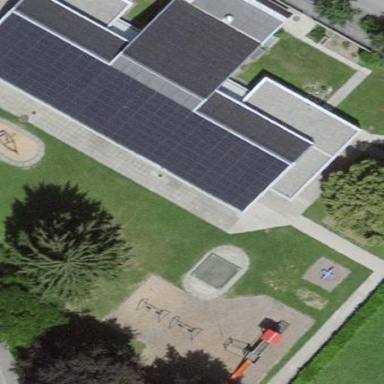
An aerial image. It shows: School.